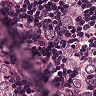
Metastatic tissue present: yes